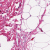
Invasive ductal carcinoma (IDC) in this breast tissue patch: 0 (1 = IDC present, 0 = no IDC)